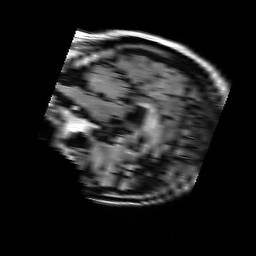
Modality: FLAIR
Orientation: sagittal
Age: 61
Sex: male
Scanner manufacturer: philips
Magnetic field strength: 1.5 T
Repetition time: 10 s
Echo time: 0.11 s